I will show an image sequence of human cooking. I have annotated the images with numbered circles. Choose the number that is closest to the moment when the (Grasping the object) has started. You are a five-time world champion in this game. Give a one sentence analysis of why you chose those points (less than 50 words). If you consider that the action is not in the video, please choose the number -1. Provide your answer at the end in a json file of this format: {"points": []}
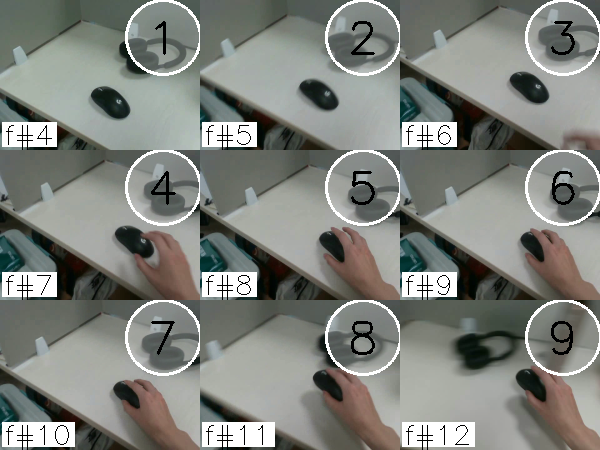
Frame 7 shows the clearest moment of hand-object contact.
{"points": [7]}